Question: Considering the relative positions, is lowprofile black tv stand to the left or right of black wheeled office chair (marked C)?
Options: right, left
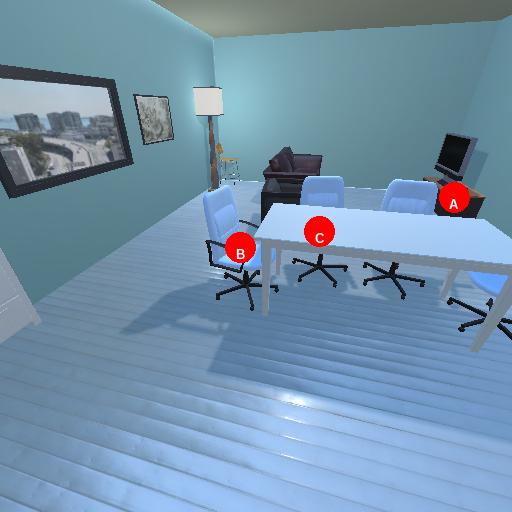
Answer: right